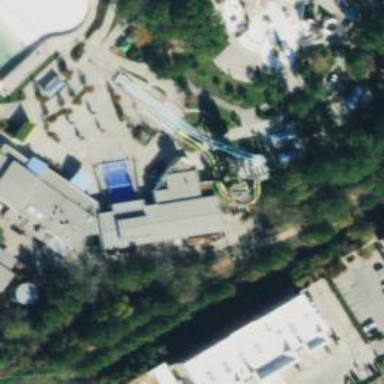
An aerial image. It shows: Water slide attraction.